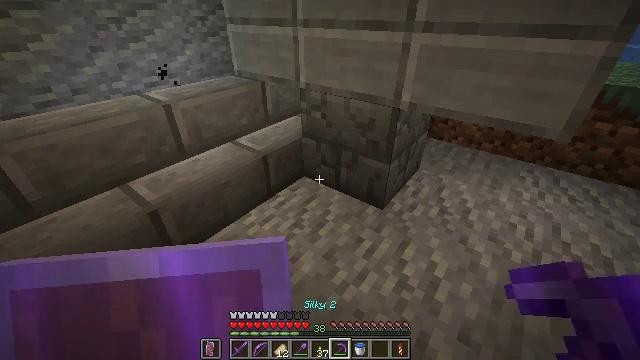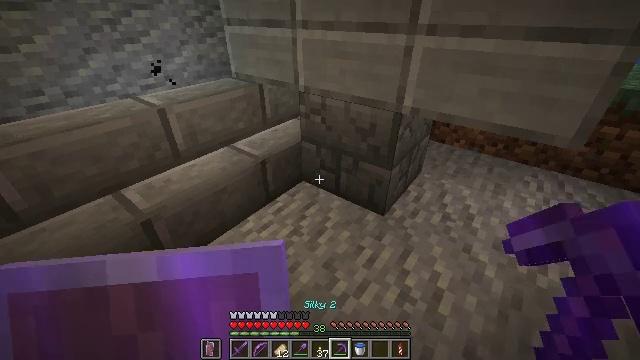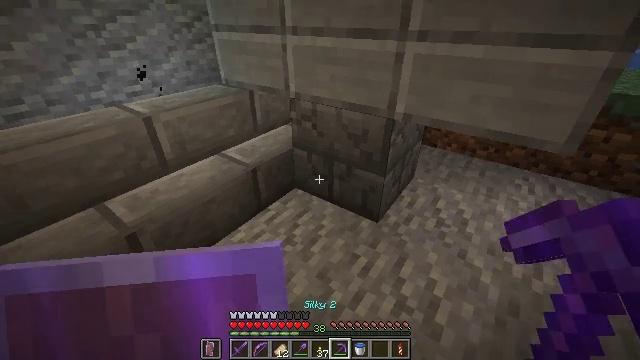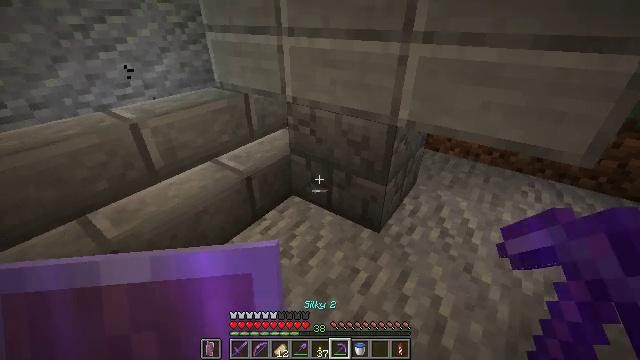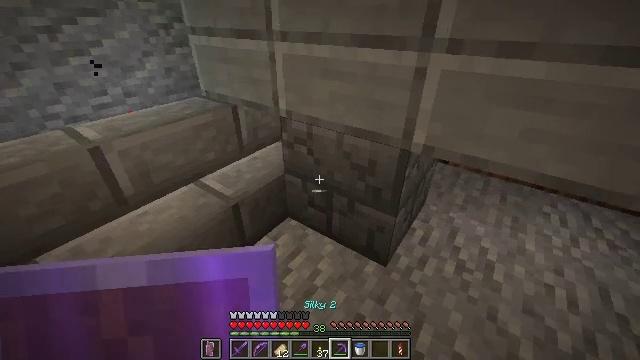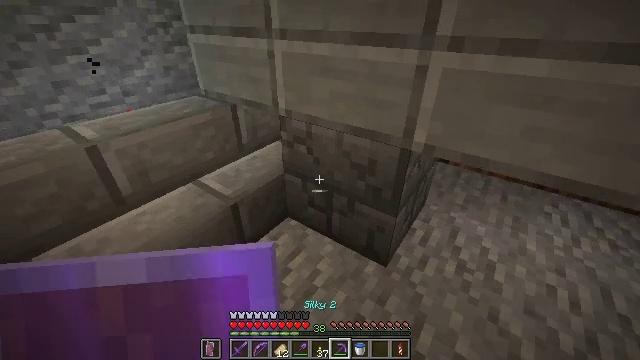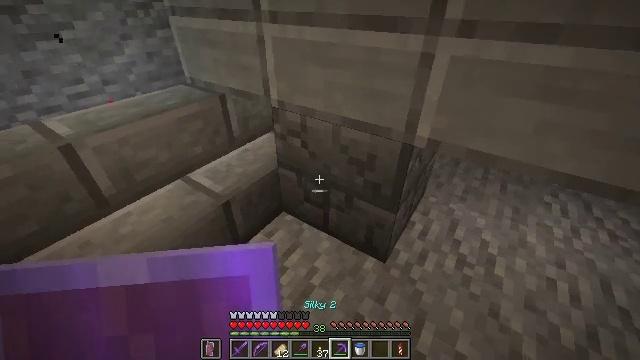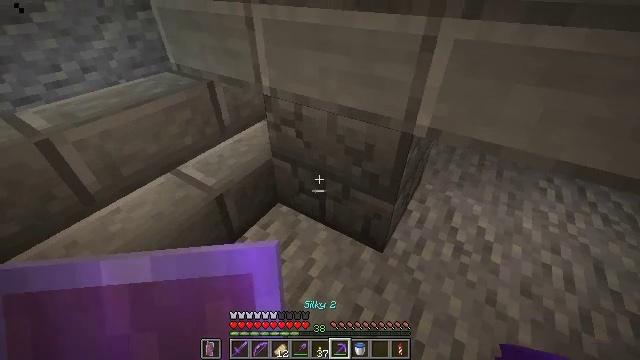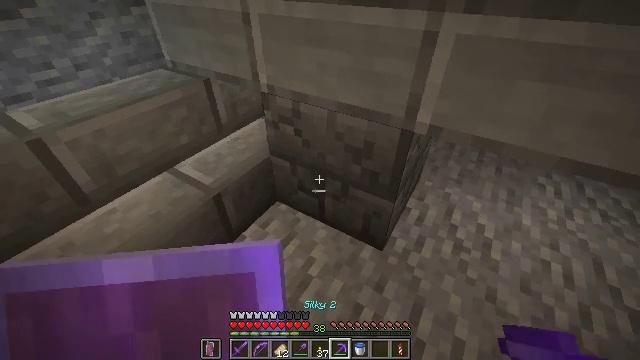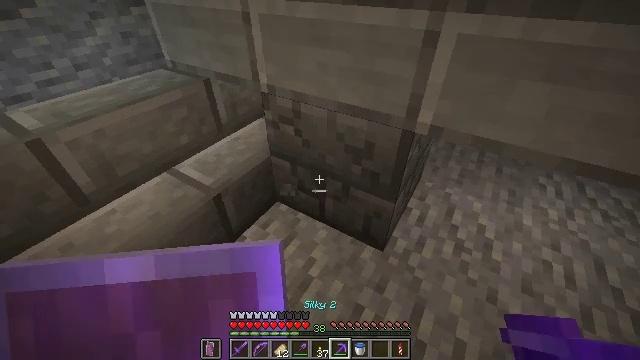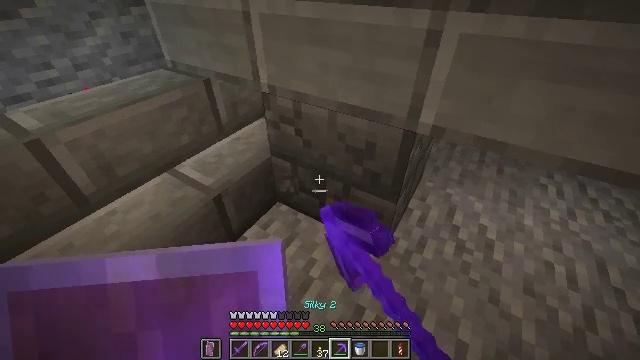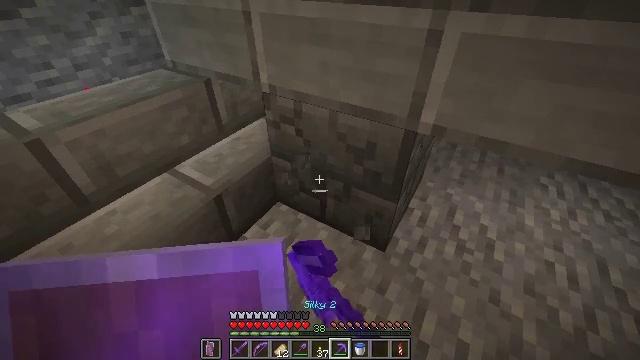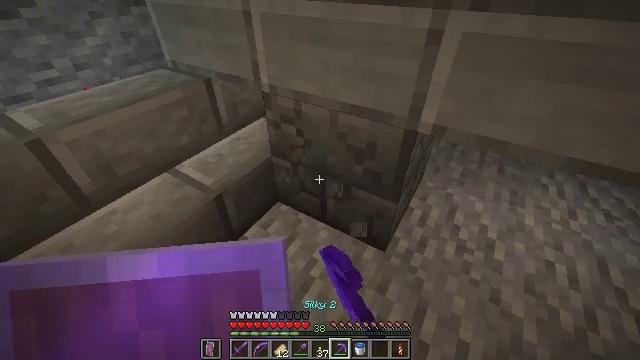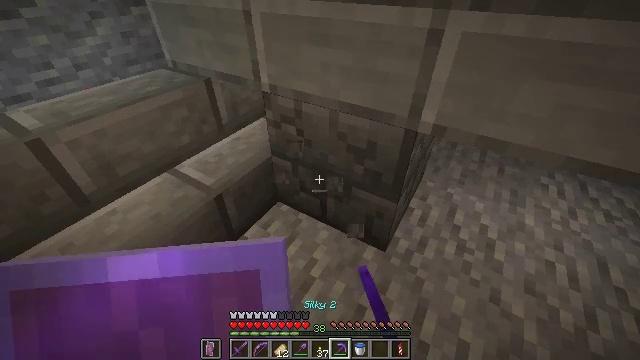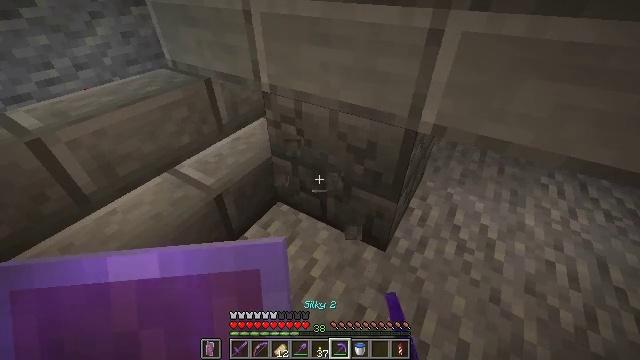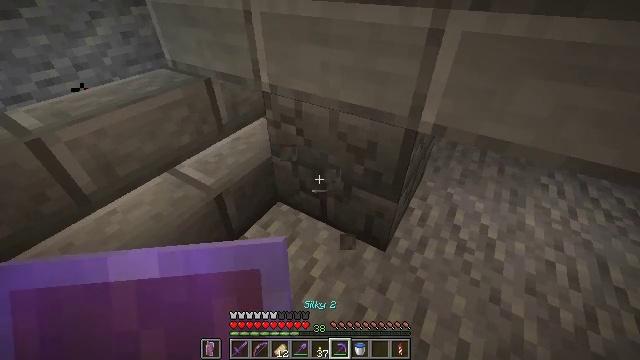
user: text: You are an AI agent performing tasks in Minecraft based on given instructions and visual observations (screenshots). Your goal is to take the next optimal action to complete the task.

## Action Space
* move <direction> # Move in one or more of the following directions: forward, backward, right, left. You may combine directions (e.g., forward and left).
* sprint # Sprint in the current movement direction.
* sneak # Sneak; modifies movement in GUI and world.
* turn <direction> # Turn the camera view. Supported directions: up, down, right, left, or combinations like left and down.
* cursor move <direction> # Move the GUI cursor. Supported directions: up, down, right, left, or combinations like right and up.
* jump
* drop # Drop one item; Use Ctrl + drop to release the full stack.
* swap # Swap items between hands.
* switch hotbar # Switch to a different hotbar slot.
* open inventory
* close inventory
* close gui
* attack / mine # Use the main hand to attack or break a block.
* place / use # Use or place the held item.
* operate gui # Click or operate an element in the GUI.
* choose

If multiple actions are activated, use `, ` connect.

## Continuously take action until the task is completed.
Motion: motion action
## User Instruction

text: Attack the cracked stone bricks to reclaim them.
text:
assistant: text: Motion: move forward
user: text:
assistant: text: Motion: move forward, turn right
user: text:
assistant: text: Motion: move forward
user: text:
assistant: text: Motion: move forward
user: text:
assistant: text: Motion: no_op
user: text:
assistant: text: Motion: turn right and down
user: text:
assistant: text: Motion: turn right and down
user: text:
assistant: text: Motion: no_op
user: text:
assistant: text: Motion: attack / mine
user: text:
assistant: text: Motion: attack / mine
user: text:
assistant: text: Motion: attack / mine
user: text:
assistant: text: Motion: attack / mine
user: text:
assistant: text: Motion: no_op
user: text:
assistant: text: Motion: no_op
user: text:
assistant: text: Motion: no_op
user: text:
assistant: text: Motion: no_op
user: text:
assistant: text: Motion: no_op
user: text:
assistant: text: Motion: attack / mine
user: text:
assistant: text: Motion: attack / mine
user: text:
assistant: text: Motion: attack / mine
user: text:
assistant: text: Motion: attack / mine
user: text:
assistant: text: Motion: attack / mine
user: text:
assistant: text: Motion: no_op
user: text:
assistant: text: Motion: no_op
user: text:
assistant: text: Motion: no_op